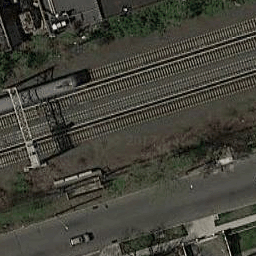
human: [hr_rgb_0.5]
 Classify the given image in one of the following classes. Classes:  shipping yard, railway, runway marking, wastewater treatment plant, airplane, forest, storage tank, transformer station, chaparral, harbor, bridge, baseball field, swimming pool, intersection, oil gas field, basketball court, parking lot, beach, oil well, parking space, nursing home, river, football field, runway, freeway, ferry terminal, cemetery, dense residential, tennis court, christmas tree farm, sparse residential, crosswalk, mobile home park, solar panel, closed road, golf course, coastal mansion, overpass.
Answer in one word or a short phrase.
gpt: railway